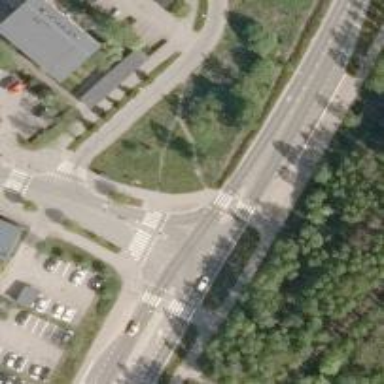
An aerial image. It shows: Uncontrolled road crossing with pedestrian island.